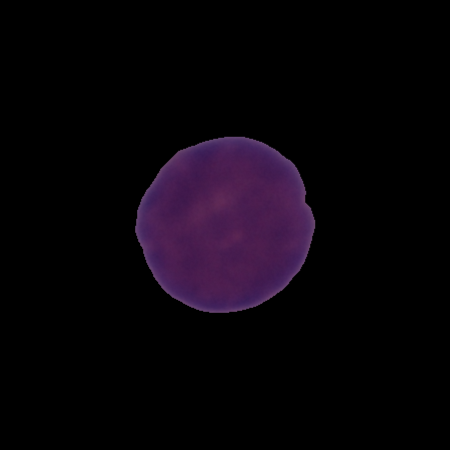
Label: healthy